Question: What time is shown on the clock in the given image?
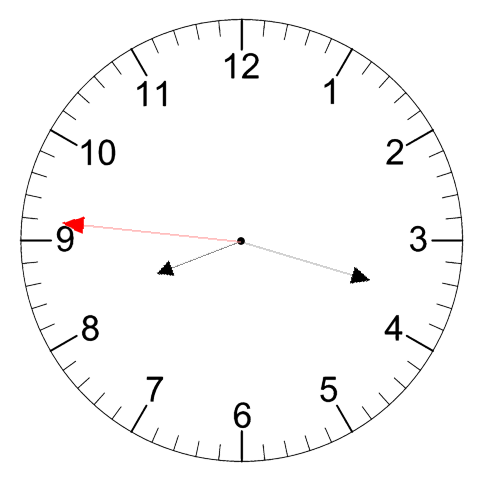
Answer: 08:17:46